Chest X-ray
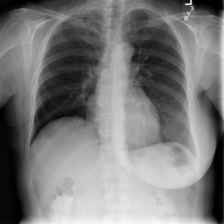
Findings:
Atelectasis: negative
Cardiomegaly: negative
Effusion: negative
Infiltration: negative
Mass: negative
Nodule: negative
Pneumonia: negative
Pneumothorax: negative
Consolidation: negative
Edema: negative
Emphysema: negative
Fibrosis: negative
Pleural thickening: negative
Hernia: negative